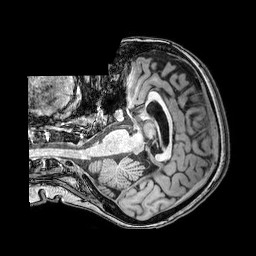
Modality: T1w
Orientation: axial
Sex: female
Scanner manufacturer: philips
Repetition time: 0.00814 s
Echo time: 0.00372 s